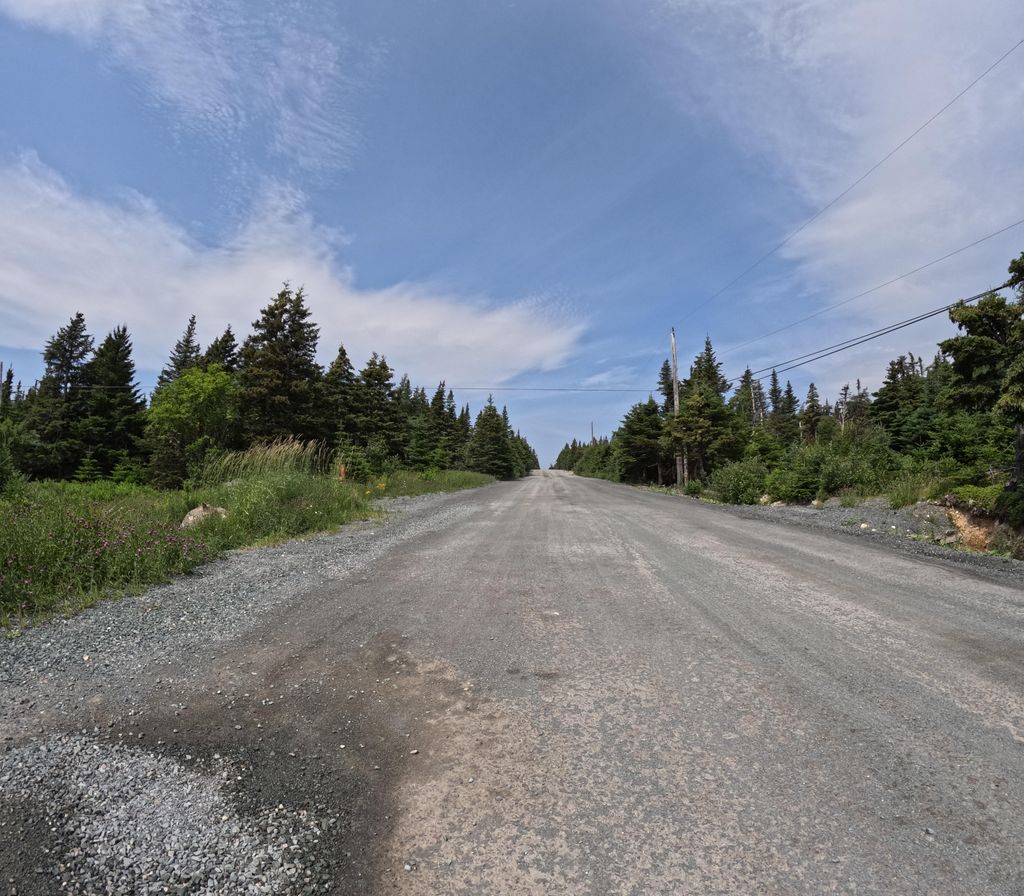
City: st_johns